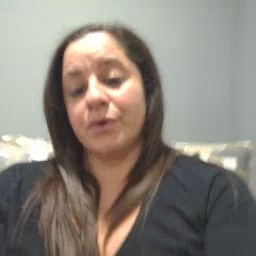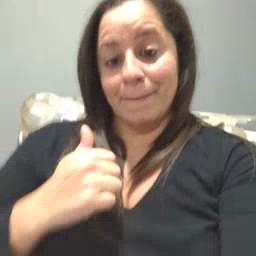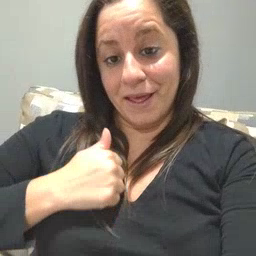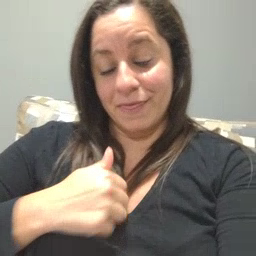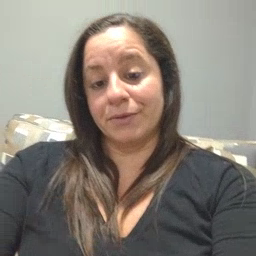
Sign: bath